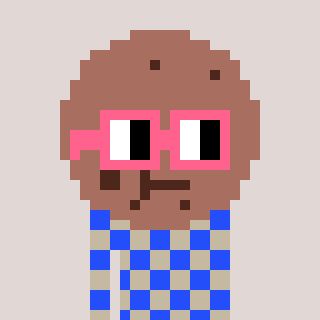
a pixel art character with square pink glasses, a cookie-shaped head and a bege-colored body on a warm background